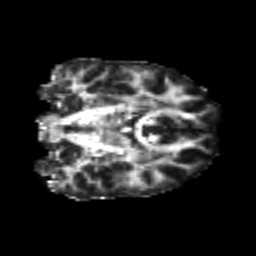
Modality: FA
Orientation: coronal
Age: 24
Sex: female
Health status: healthy
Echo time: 0.074 s